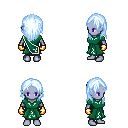
a pixel art fantasy rpg character, female body template, dark elf, purple skin, sash dress, red pants, white cyan long hairstyle, gold gloves, four views (front, back, left, right), 2x2 character sprite sheet, small pixel art, hard edges, no anti-aliasing